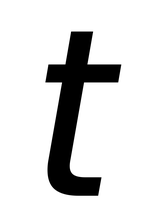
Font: Poppins-Italic